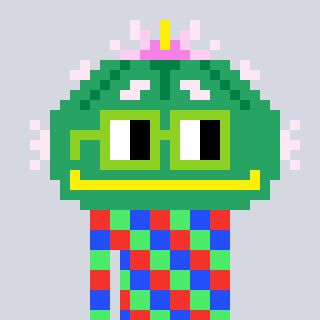
a pixel art character with square light green glasses, a peyote-shaped head and a teal-colored body on a cool background